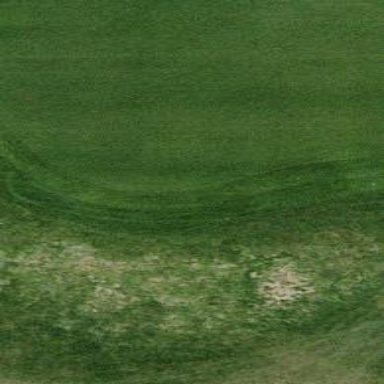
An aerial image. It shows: Grassy golf green.